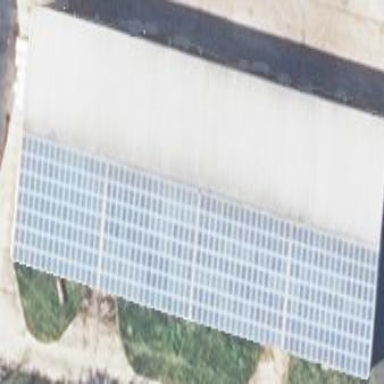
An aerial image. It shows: Farm auxiliary building with solar photovoltaic panel generator producing small amount of electricity.